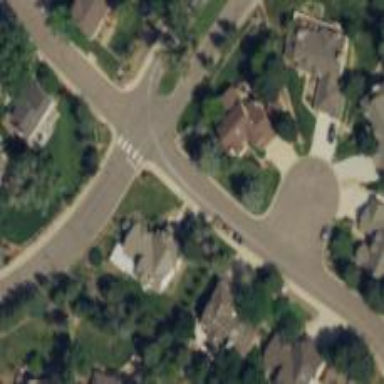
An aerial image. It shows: Uncontrolled crossing on the road.